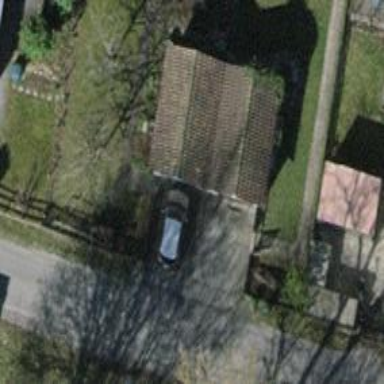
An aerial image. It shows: Group of garages.